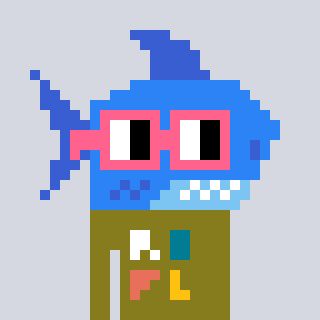
a pixel art character with square pink glasses, a shark-shaped head and a gunk-colored body on a cool background